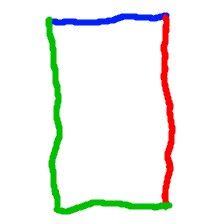
Shape: rectangle